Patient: sex M, age 25
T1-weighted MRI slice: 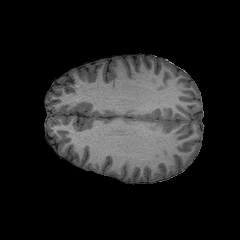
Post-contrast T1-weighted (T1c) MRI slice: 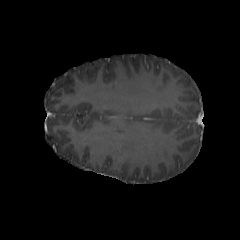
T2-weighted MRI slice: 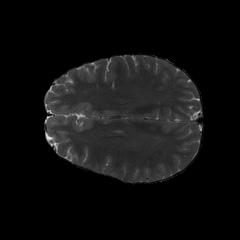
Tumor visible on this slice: no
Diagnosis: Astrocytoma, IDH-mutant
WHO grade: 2